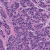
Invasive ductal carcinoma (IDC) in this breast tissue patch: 1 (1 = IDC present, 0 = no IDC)